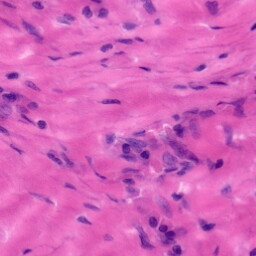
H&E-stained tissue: Tonsil